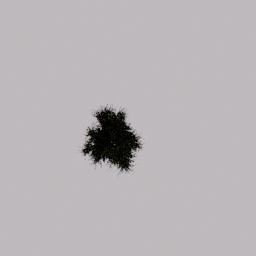
Label: nature